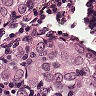
Metastatic tissue present: yes